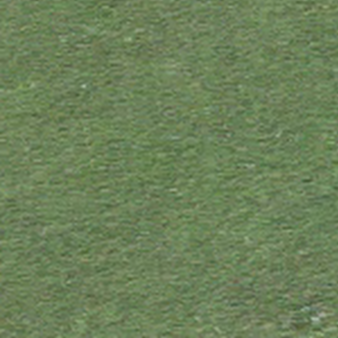
Label: other